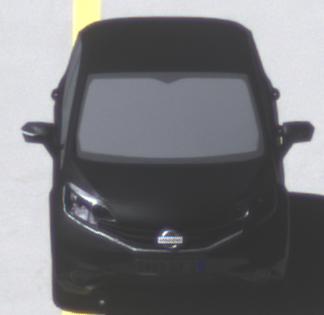
Make: Nissan
Model: Note 1.2
Detailed model: Note (E12) (10/13 - 12/16)
Model produced from: 2013/10
Model produced until: 2015/09
Doors: 5
Color: black
Road condition: dry road
Daytime: midday
Contrast: high contrast